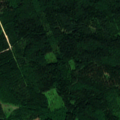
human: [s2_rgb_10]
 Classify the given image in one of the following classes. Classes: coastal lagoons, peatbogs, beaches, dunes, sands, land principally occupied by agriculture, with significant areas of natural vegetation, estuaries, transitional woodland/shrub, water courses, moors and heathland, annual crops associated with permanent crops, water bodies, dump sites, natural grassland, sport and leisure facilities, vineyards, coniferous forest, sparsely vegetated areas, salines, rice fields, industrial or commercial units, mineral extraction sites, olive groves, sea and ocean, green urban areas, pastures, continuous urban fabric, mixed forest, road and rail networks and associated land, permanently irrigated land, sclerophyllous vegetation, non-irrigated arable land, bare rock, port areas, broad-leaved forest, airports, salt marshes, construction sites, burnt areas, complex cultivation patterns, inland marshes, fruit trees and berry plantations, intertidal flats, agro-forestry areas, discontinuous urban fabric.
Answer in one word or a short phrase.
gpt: broad-leaved forest, coniferous forest, mixed forest